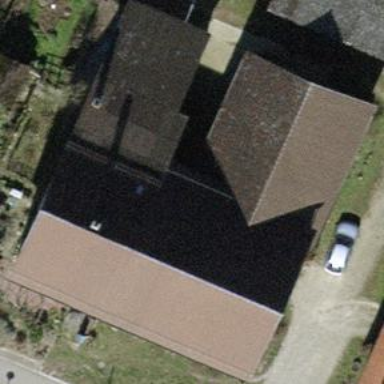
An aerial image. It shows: Detached building with gabled roof.